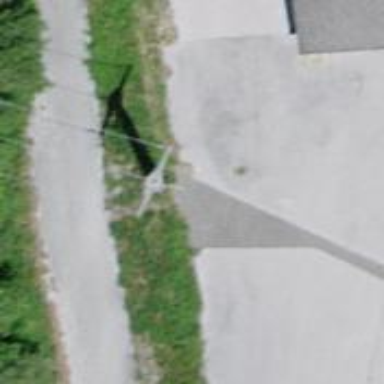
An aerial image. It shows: Power pole.